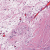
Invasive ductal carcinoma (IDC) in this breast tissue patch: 1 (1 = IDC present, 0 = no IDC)